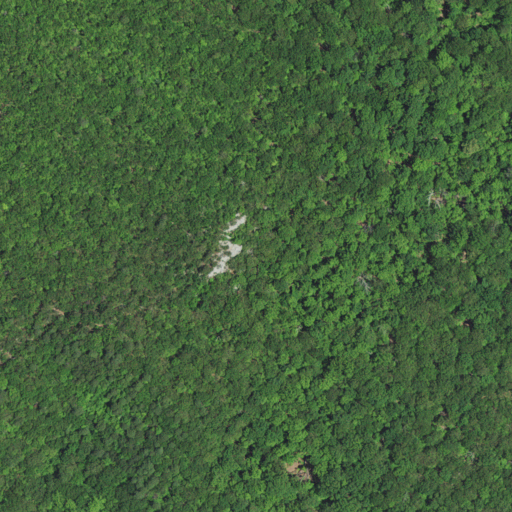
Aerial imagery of mountain in North Carolina named House Rock containing deciduous forest and mixed forest